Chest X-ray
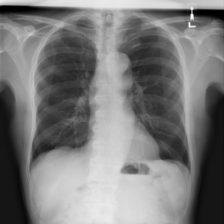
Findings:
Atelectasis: negative
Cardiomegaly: negative
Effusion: negative
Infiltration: negative
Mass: negative
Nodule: negative
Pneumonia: negative
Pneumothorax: negative
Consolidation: negative
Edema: negative
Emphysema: negative
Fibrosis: negative
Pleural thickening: negative
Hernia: negative